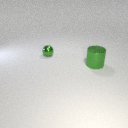
small green metal sphere to the left of large green metal cylinder